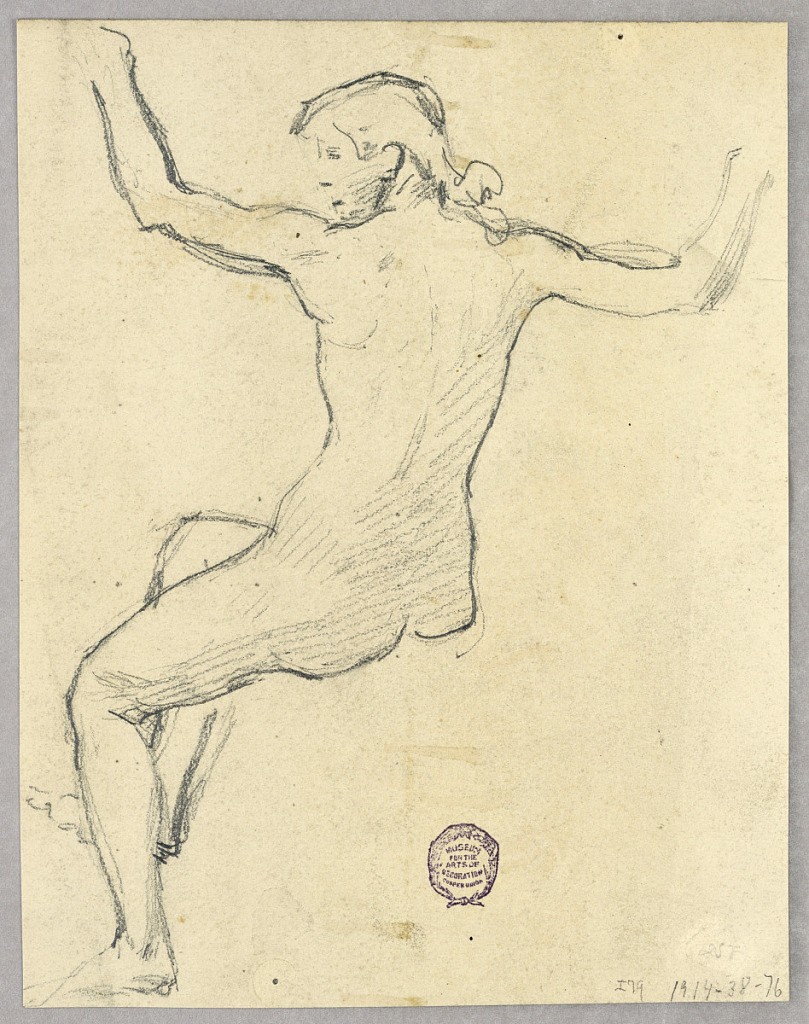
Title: Sketch for "Night"
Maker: Francis Augustus Lathrop, American, 1849–1909
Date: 1893–94
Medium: Graphite on paper
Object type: Drawing
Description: Nude female figure shown seated from behind, with parts of the right leg visible. Verso: horizontally, the elevation of a window in a Gothic church.